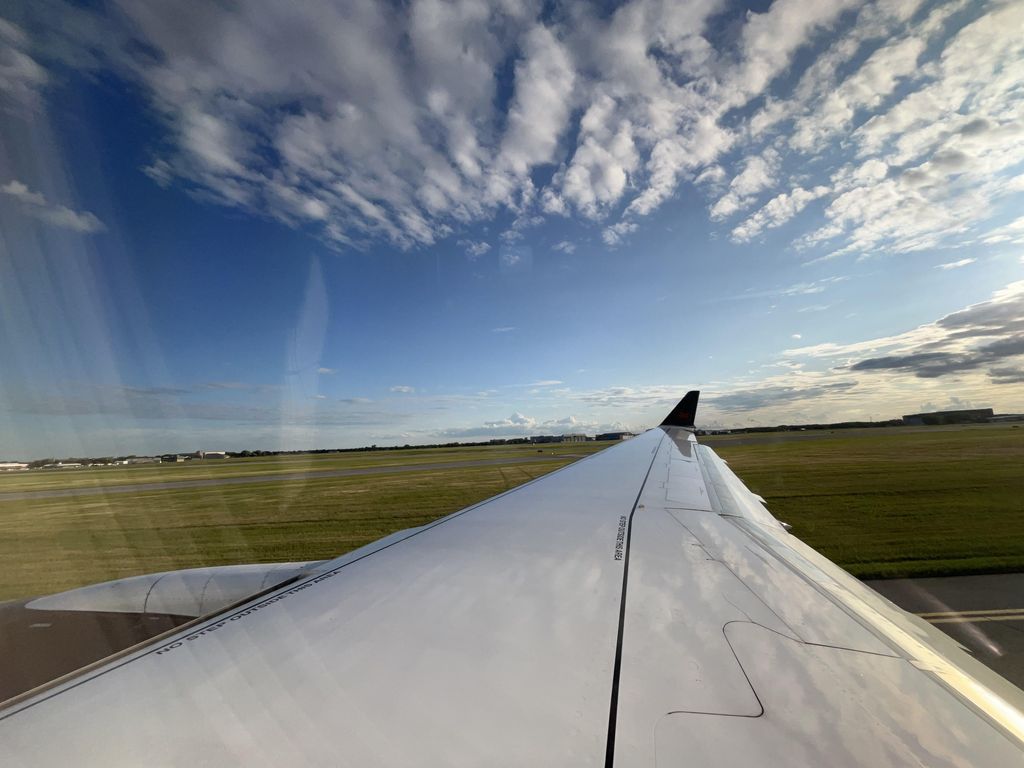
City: winnipeg